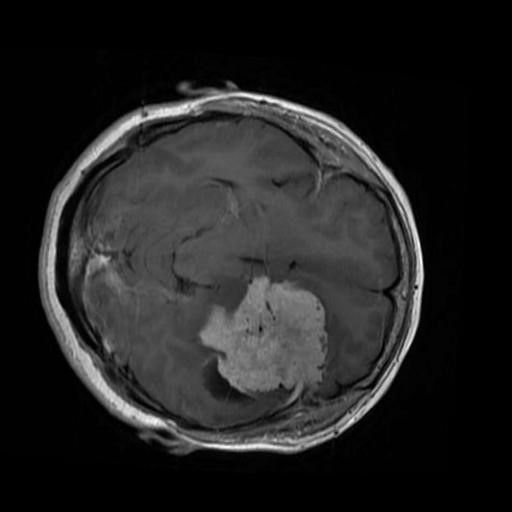
Label: brain_menin